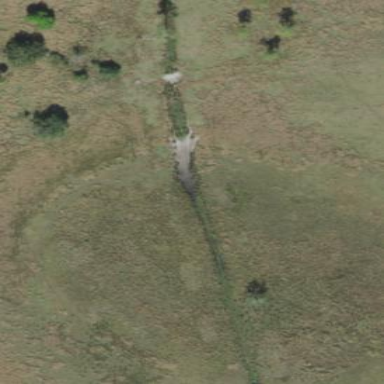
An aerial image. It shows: Beautiful wet meadow natural wetland.